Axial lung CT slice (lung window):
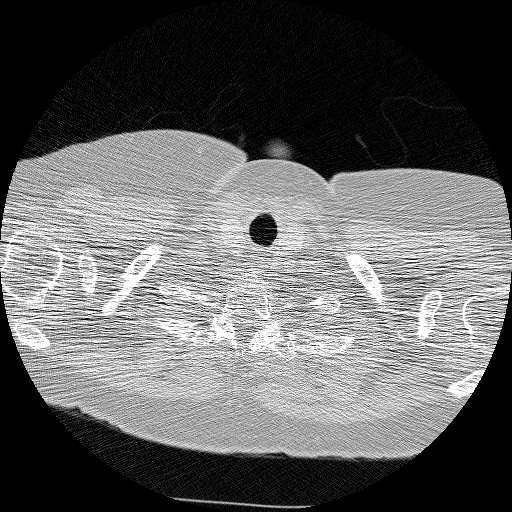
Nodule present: no